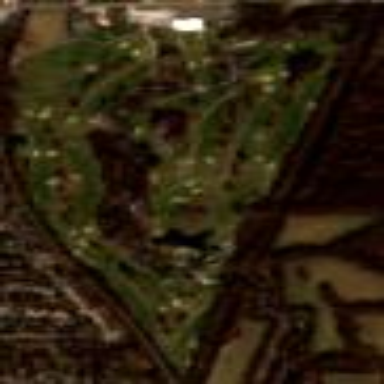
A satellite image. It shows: Golf course surrounded by greenery.